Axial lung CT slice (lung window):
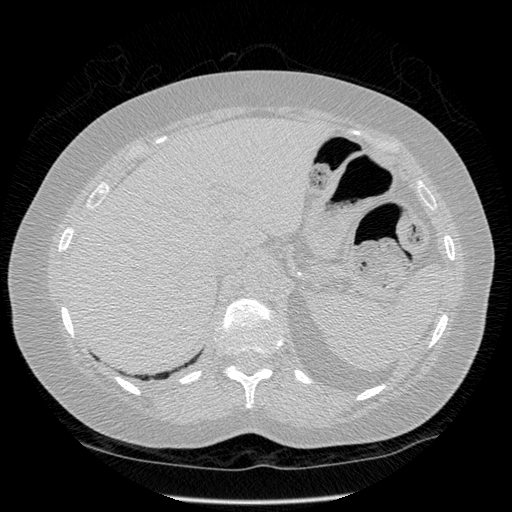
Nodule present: no